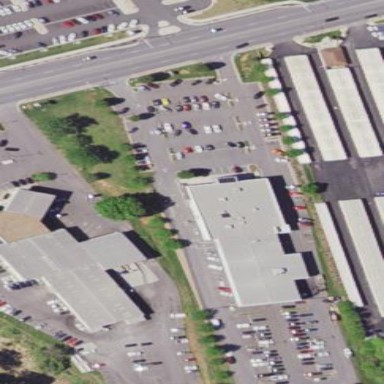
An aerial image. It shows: Car shop.